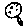
Label: moon